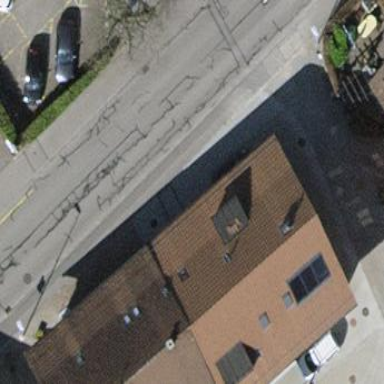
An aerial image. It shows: Terrace building.